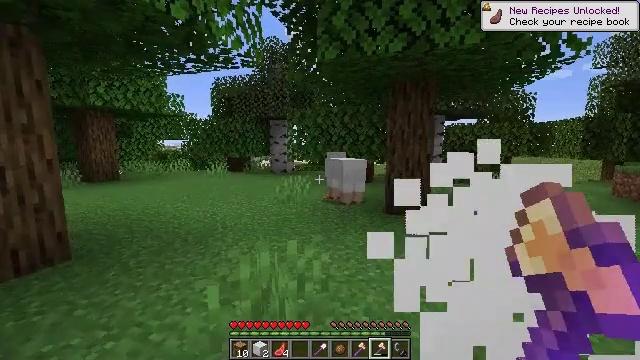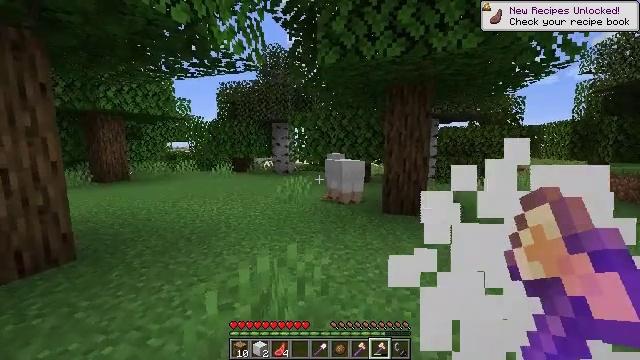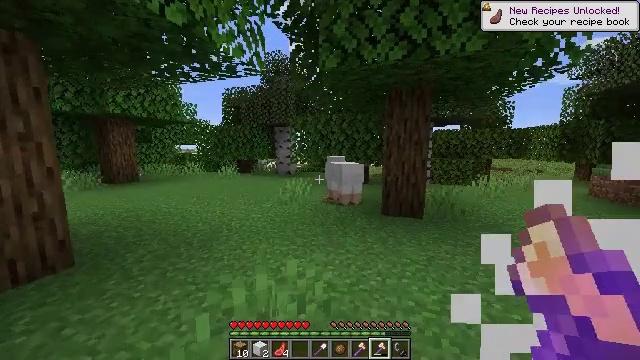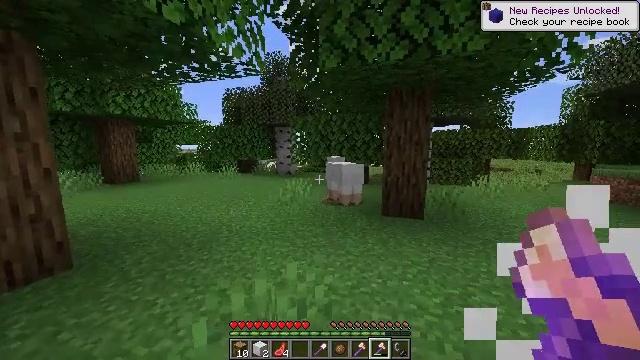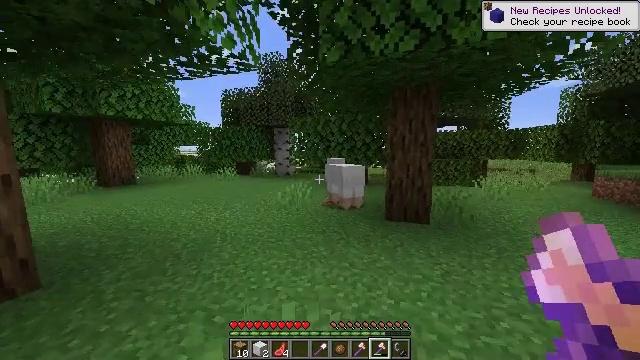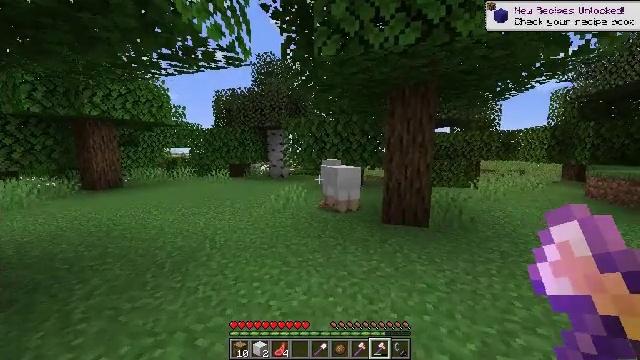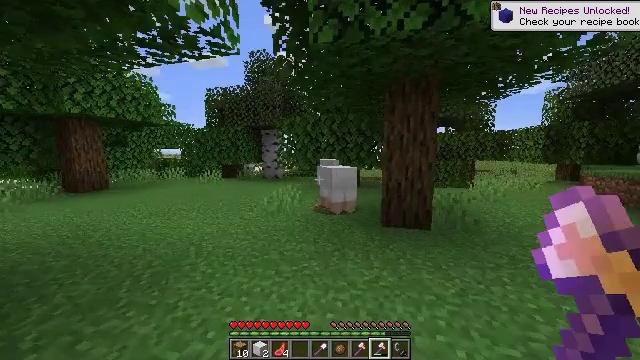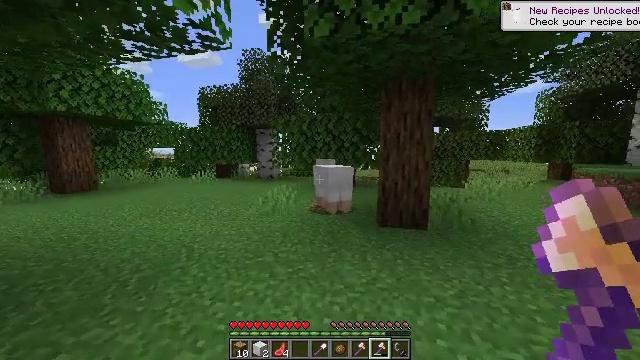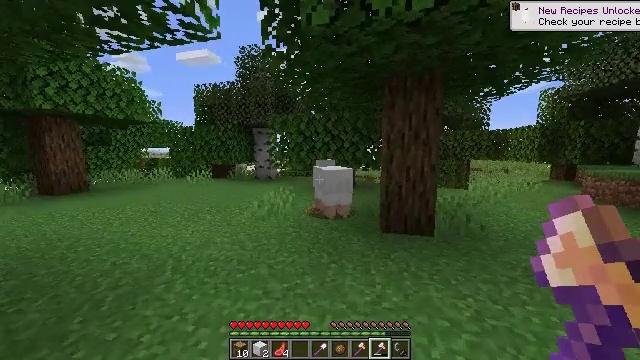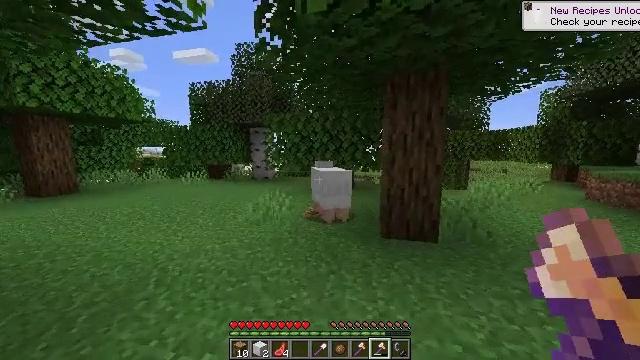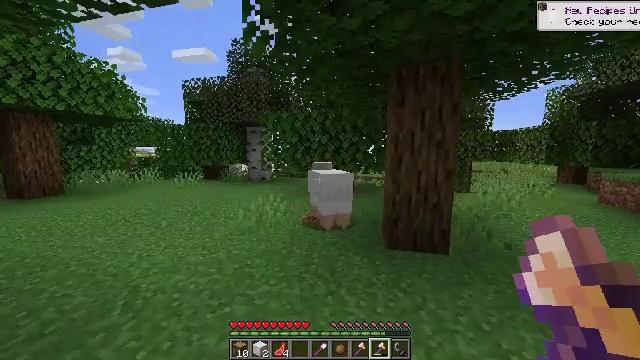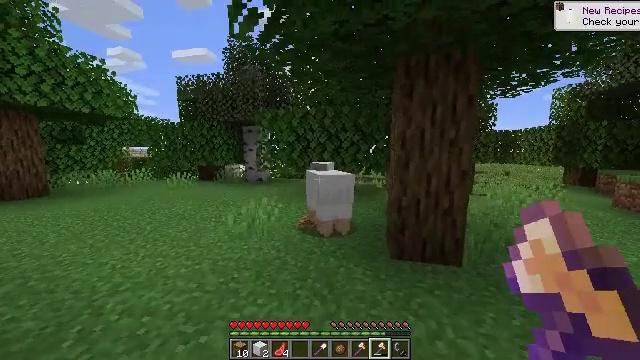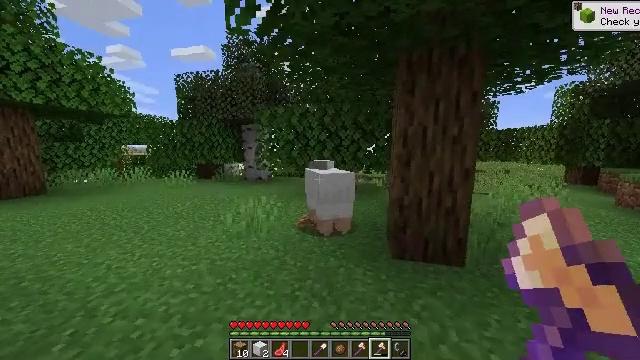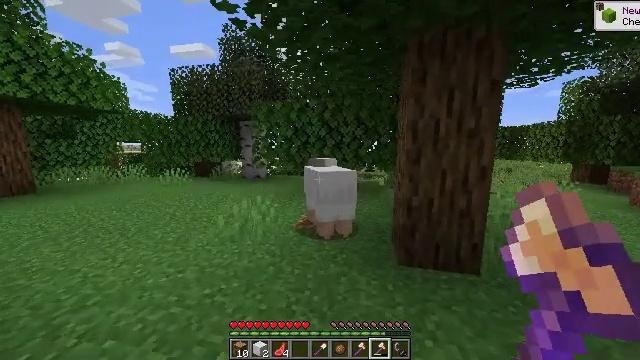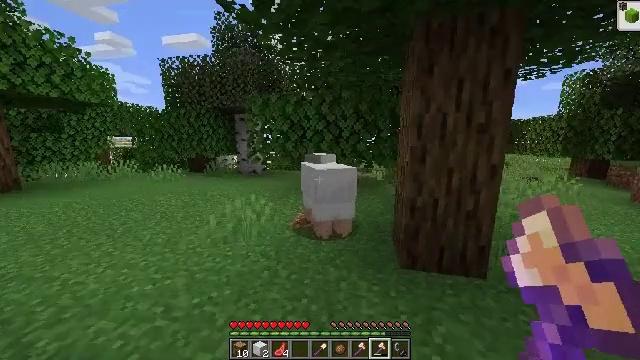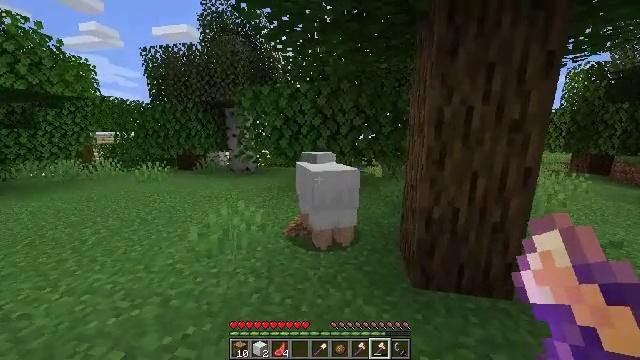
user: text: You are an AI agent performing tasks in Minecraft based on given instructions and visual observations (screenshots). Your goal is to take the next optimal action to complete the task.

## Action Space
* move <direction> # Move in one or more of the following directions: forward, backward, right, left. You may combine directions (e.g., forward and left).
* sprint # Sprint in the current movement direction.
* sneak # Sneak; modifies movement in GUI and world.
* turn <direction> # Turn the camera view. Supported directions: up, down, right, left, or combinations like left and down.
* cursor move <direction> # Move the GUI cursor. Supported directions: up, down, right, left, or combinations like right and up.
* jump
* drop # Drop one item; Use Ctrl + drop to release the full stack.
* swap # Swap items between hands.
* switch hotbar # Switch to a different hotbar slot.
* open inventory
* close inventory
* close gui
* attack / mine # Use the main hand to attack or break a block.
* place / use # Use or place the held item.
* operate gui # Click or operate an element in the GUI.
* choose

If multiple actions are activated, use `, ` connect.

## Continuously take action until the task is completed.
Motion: motion action
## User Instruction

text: Kill mobs.
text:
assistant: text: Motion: move forward
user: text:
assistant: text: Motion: move forward
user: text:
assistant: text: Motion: move forward
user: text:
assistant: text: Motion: move forward
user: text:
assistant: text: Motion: move forward, turn right
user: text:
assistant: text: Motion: move forward, turn right
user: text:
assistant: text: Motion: move forward, turn right
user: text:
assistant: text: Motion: move forward
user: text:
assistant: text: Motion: move forward
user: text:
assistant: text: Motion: move forward
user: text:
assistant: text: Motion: move forward
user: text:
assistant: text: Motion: move forward
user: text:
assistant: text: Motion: move forward
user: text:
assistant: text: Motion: move forward, turn down
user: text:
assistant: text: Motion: move forward, turn right and down
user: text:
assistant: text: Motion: move forward, turn right
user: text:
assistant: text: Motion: move forward, turn down
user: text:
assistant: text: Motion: move forward, turn down
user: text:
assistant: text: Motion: move forward, turn down
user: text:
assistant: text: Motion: move forward, turn down, attack / mine
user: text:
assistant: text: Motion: move forward, turn down, attack / mine
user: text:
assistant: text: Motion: move forward, turn down, attack / mine
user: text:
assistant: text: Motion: move forward, turn right and down
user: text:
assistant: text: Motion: move forward, turn right
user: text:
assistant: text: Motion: move forward, turn right
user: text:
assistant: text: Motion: move forward, turn right
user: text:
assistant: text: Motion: move forward and move right, turn right
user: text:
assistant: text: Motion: move forward and move right, turn right
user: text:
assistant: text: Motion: move forward and move right, turn right
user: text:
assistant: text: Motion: move forward and move right